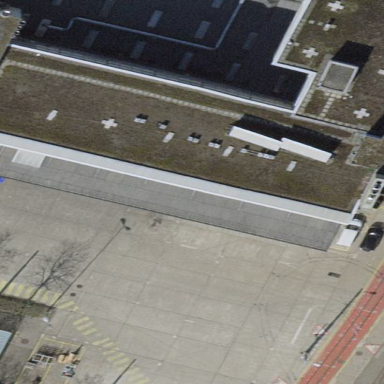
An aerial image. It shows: View of roof of building.